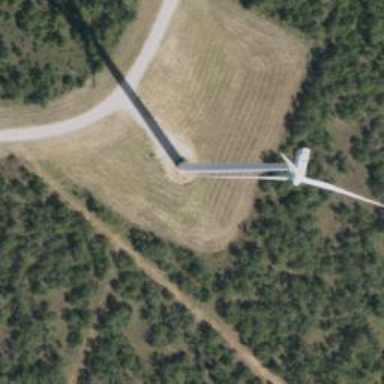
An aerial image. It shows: Wind generator using wind turbines of horizontal axis.